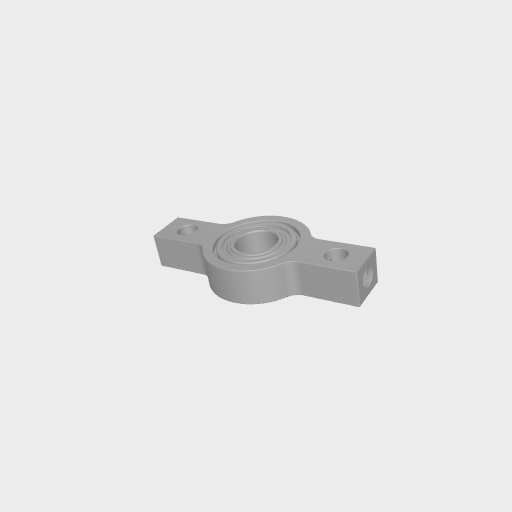
Part: Side2Post1PillowBlock8ID